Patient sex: M
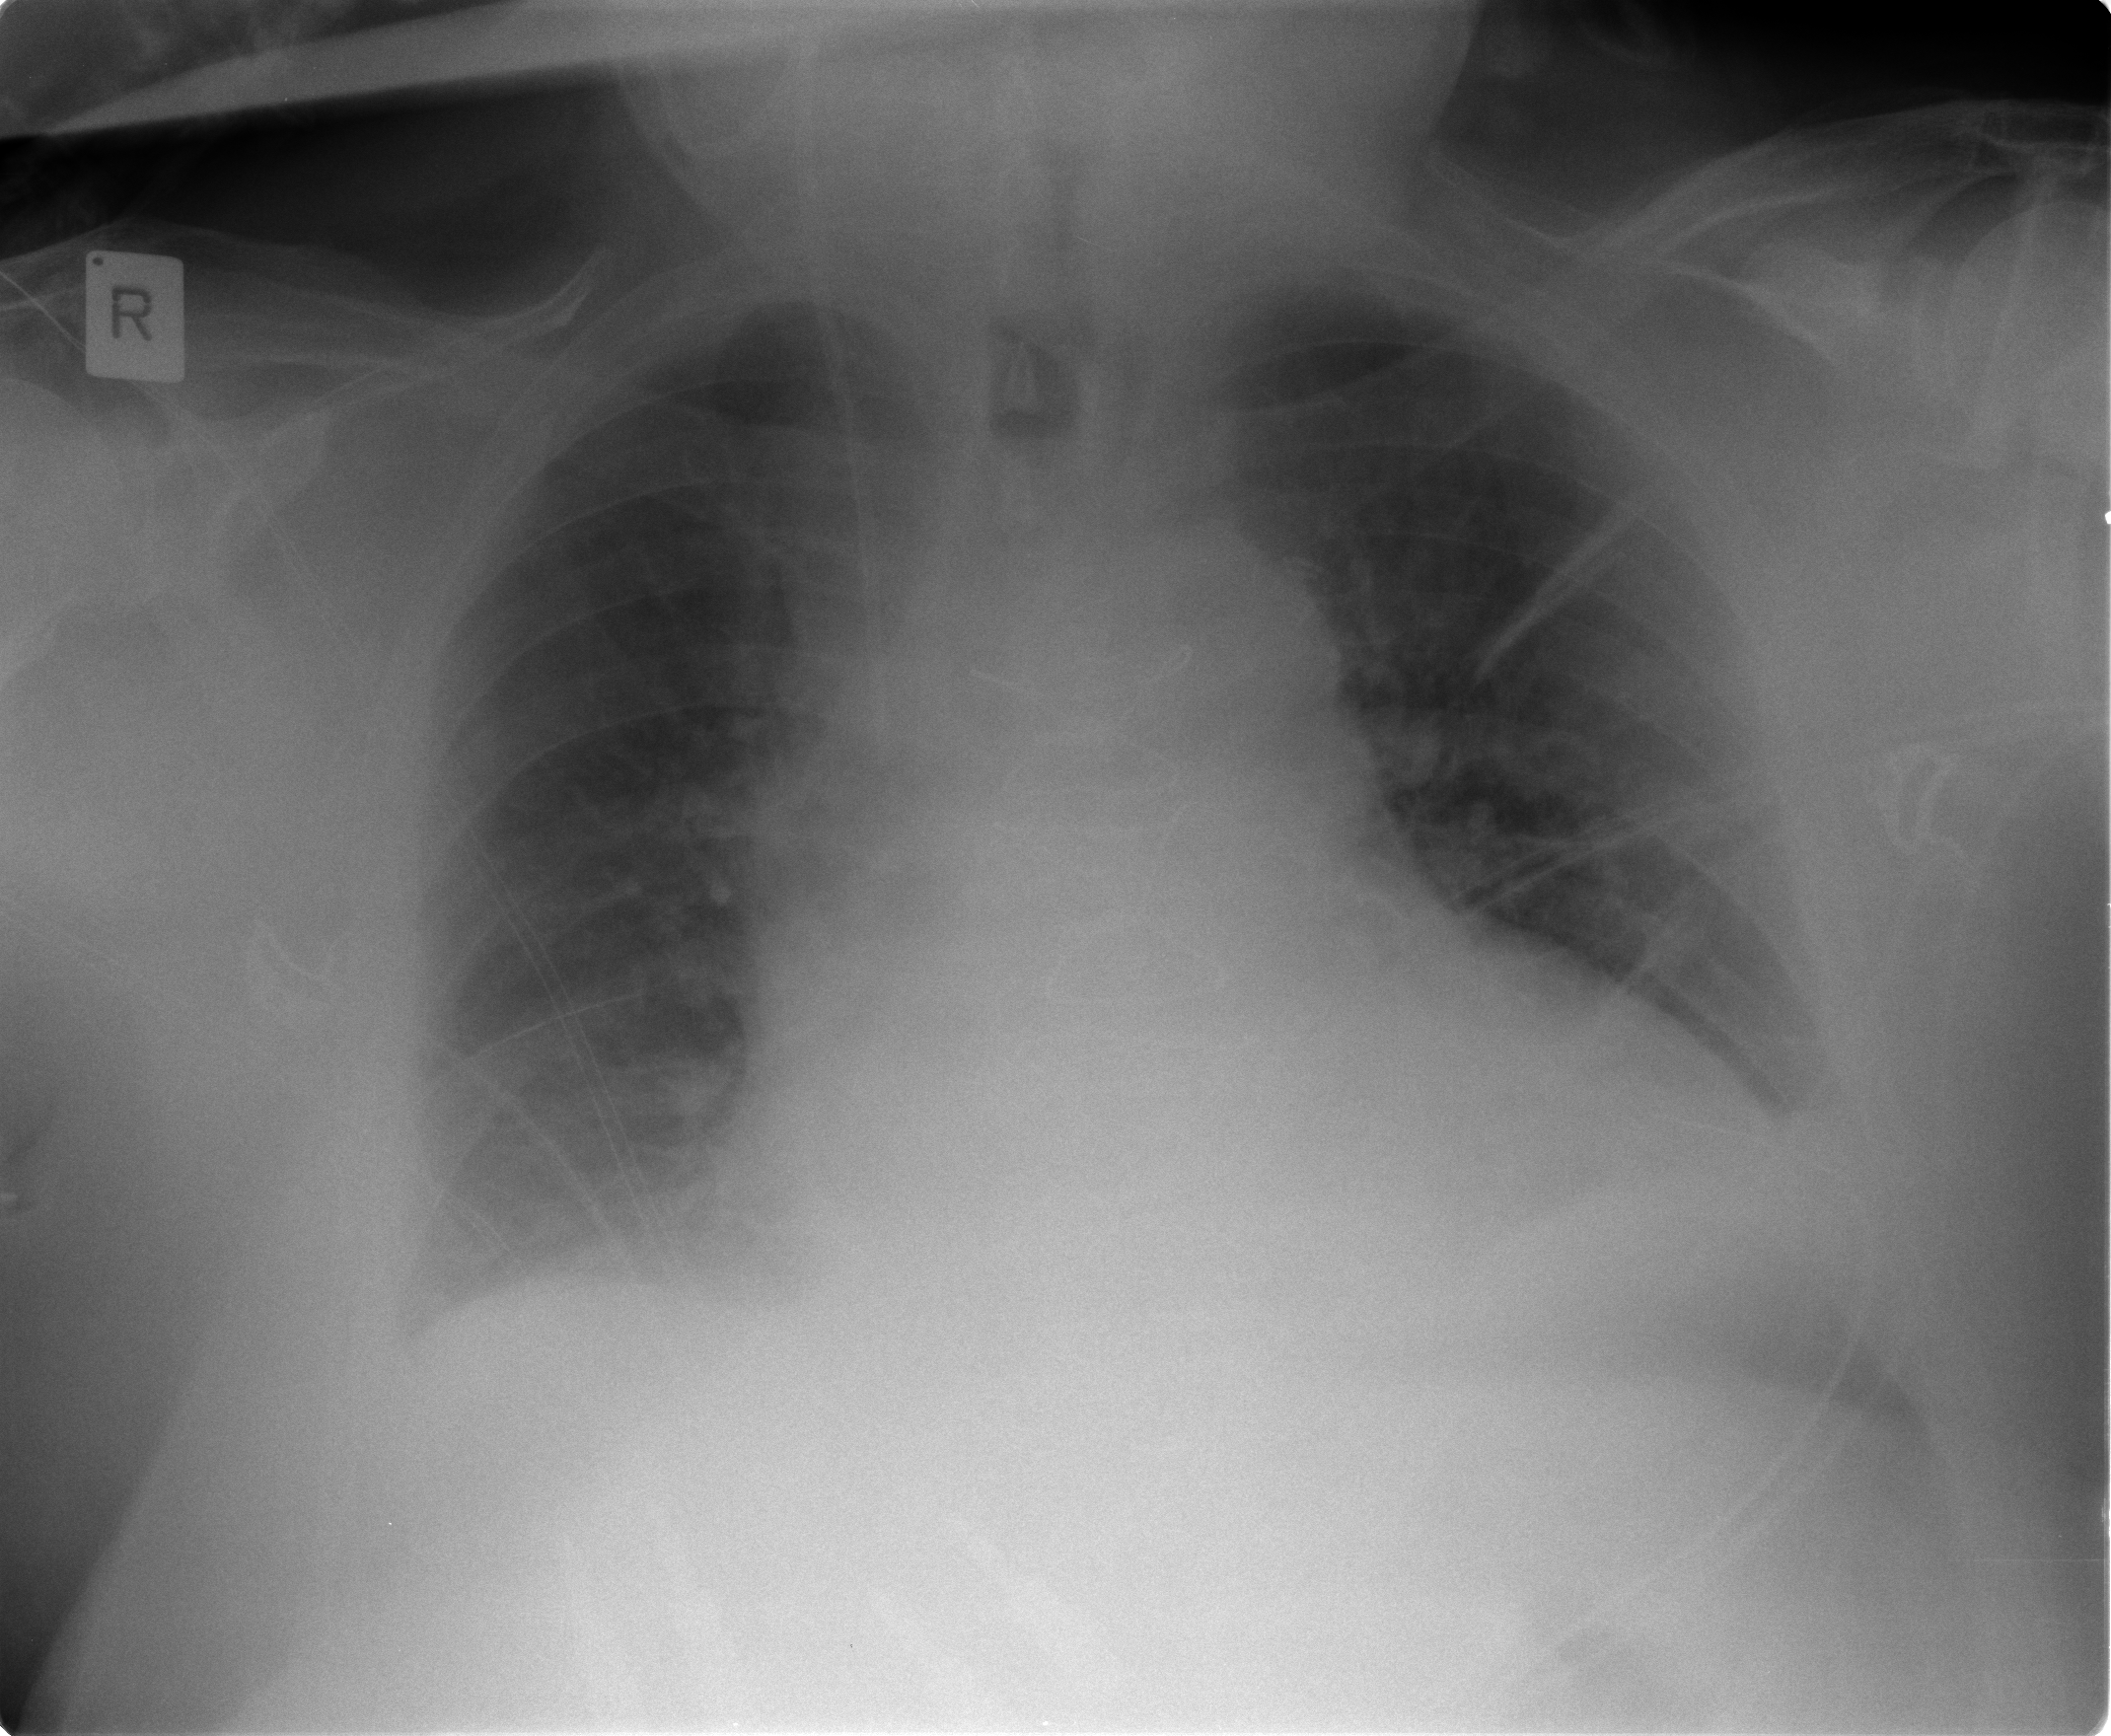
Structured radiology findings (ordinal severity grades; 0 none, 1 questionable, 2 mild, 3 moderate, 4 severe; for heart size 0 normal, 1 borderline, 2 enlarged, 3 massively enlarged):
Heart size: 2
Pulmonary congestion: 2
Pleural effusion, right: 1
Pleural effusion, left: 2
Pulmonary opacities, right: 0
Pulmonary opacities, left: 0
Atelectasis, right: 0
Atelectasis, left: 2